Question: How to change initial iterator value of my loop to debug in VScode?
Example: I want debug my code starting i=10. How do I do to select this argument to my debugging? I'm loosing so many time clicking in "Step Over" to investigate my code. I'm using language C

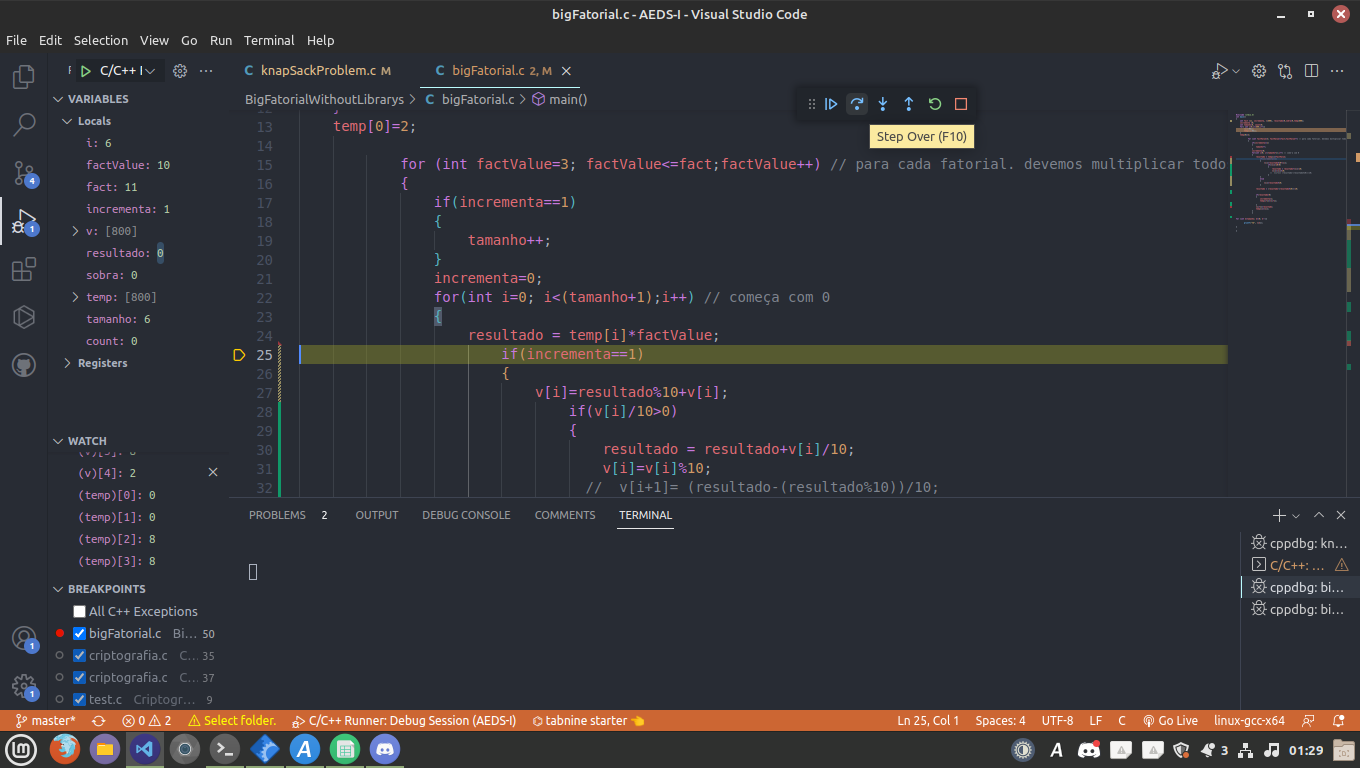
Answer: You can do so by either taking the (that's inefficient) or else you can change while debugging in vs code
Here is a image for reference
<URL>
But incase you only want to check when the iterations below it(when ), you can use 'if(i>=k){code}'